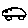
Label: car